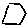
Label: hexagon